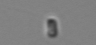
Label: Chaetoceros_tenuissimus